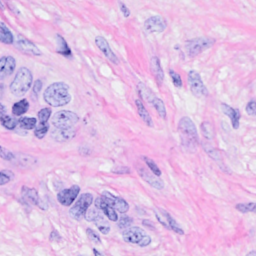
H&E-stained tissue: Breast